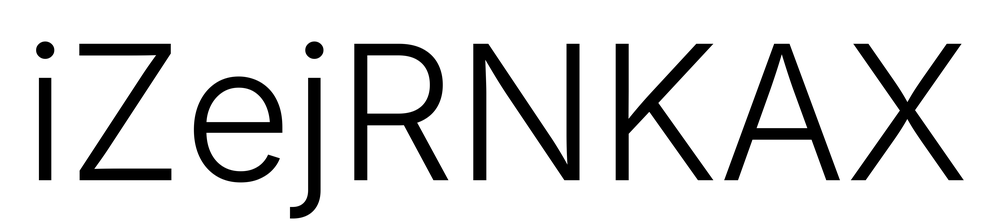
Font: Inter_Light